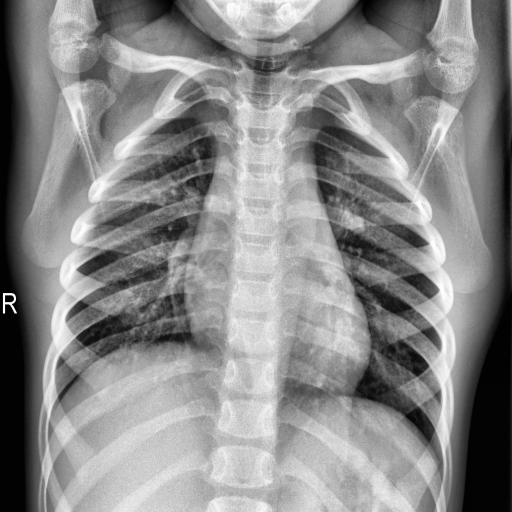
Finding: NORMAL